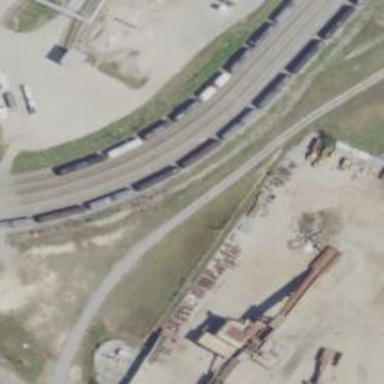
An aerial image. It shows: Railway spur service.